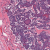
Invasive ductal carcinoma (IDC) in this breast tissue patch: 0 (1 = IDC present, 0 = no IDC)